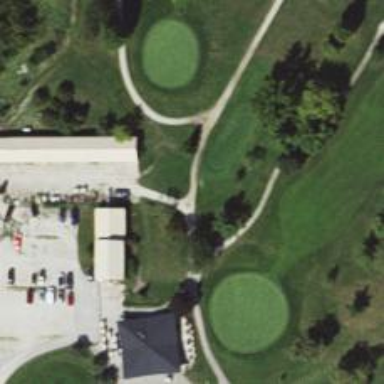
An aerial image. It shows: Service road designated as golf cart path.